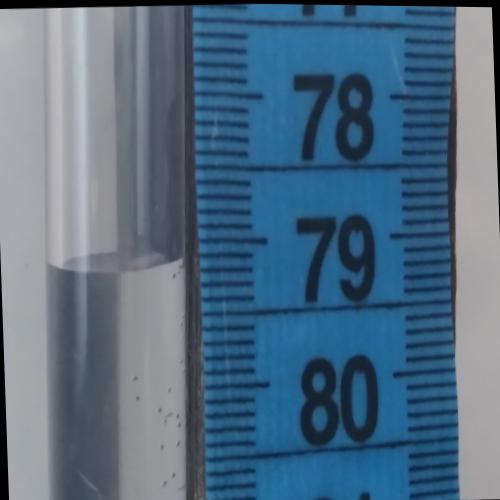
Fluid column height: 79.1 cm